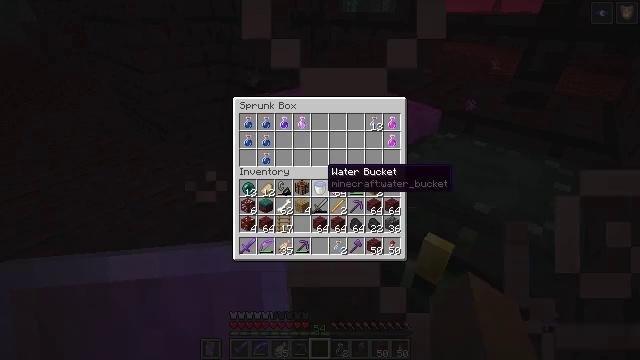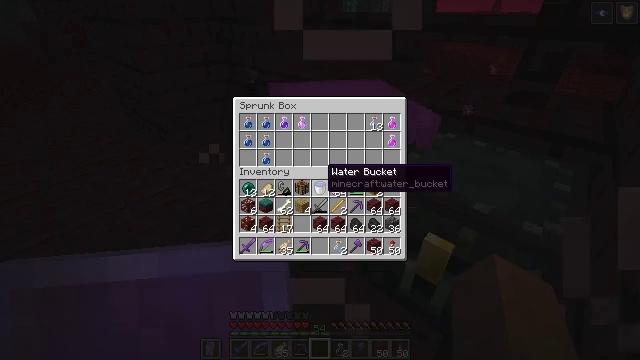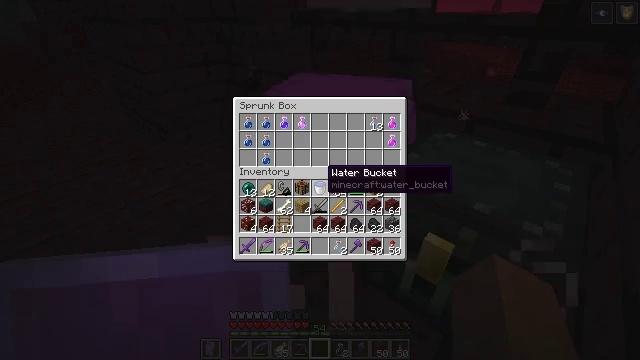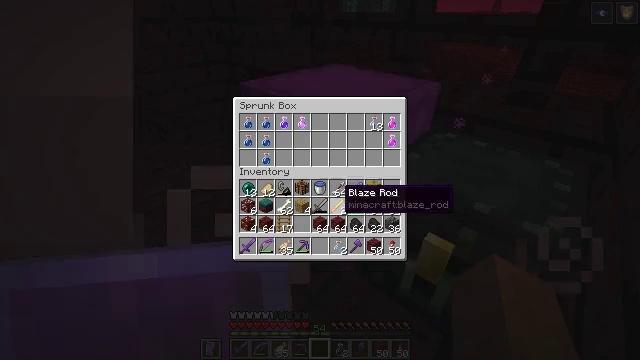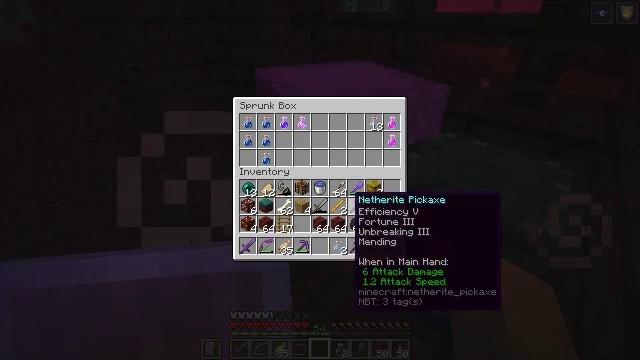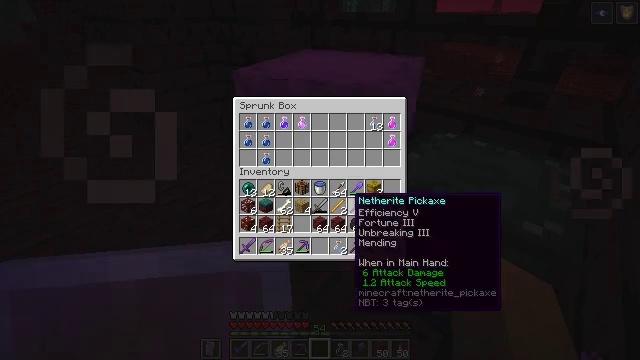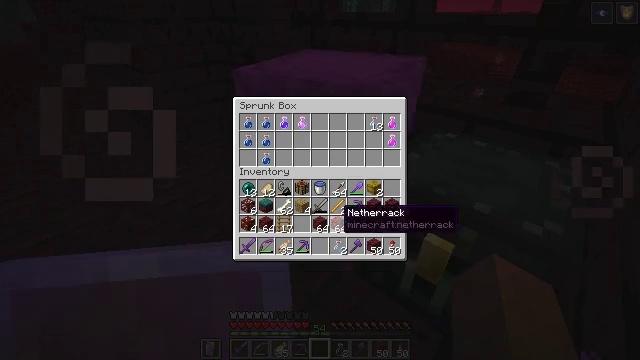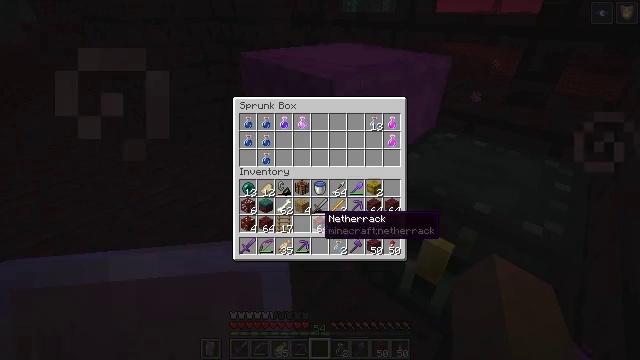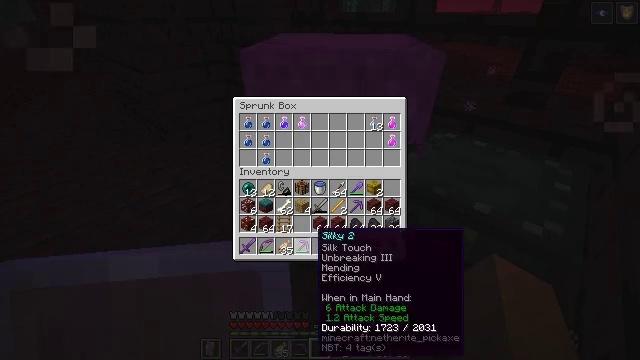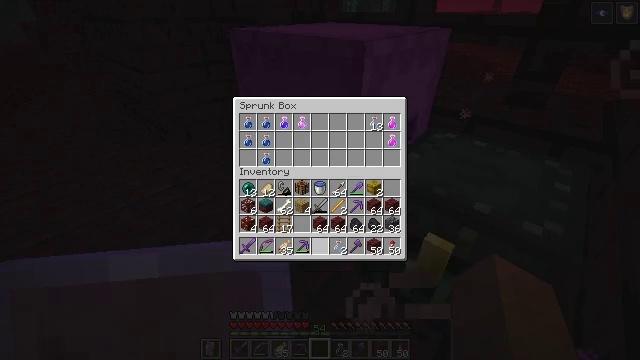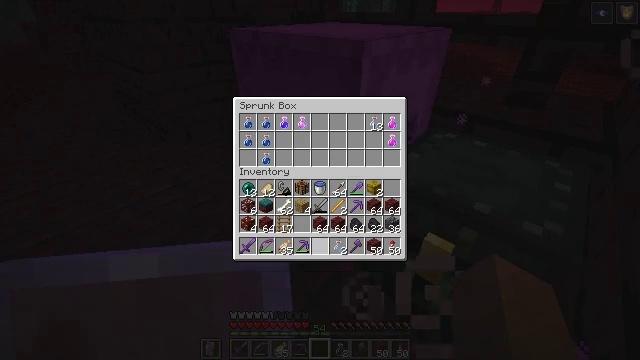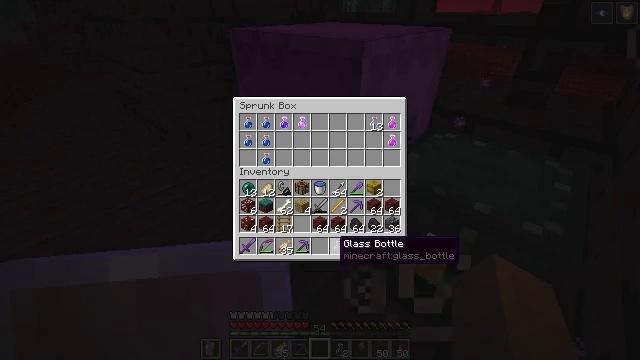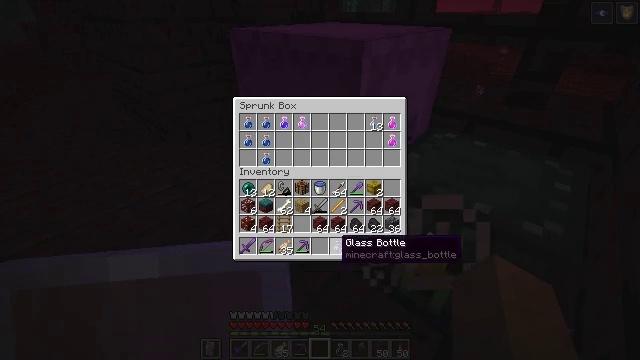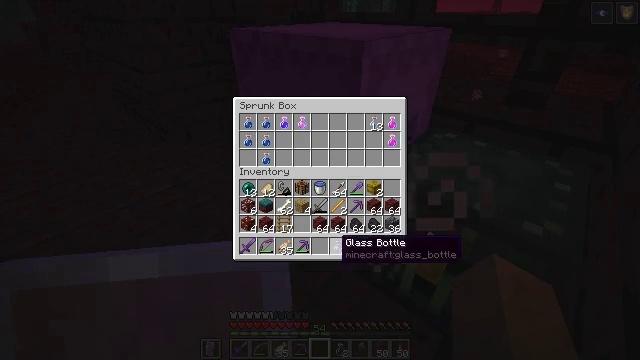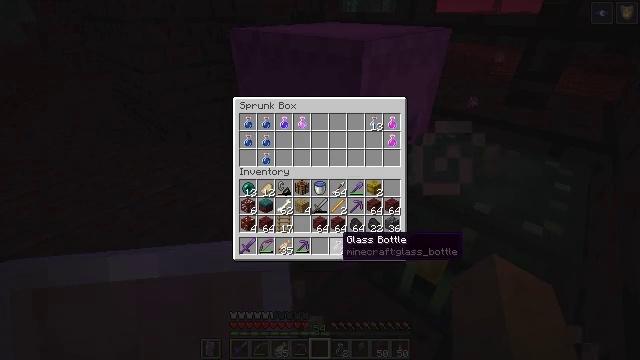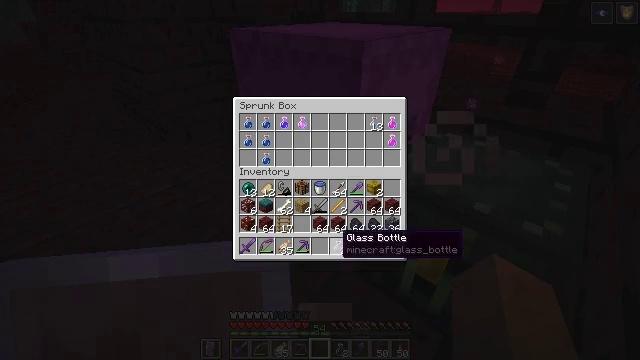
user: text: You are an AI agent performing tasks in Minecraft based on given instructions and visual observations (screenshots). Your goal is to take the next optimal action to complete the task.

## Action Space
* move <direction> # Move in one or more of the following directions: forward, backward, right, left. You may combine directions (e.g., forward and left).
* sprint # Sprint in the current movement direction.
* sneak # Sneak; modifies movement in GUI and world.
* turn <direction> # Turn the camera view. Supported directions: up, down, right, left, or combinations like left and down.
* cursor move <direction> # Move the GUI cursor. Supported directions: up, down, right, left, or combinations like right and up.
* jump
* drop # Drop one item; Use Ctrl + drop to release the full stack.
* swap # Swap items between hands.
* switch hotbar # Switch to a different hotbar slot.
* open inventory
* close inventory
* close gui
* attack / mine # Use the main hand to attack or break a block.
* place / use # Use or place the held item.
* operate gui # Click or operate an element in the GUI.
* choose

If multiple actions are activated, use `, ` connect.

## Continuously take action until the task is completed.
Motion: motion action
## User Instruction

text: Open the crafting grid to craft shears.
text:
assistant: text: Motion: no_op
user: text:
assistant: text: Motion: no_op
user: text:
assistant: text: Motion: turn right and down
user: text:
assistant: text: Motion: turn right
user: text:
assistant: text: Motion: no_op
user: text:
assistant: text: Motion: turn left and down
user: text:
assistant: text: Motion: sneak, turn left
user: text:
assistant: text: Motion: sneak, turn down
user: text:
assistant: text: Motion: sneak, turn down
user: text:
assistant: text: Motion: sneak, turn right
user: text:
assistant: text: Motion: sneak
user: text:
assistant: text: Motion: sneak
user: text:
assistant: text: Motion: sneak
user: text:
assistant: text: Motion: sneak
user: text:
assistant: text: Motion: sneak
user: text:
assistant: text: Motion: sneak
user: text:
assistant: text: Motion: sneak
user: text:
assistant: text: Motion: sneak, attack / mine
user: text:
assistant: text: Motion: sneak, attack / mine
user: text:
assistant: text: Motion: sneak, attack / mine
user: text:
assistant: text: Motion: sneak
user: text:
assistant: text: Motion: sneak
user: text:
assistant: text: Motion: no_op
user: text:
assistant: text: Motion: no_op
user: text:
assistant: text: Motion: no_op
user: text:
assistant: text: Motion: no_op
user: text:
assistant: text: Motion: no_op
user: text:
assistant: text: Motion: no_op
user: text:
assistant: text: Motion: no_op
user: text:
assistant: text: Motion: no_op